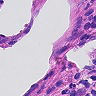
Metastatic tissue present: no